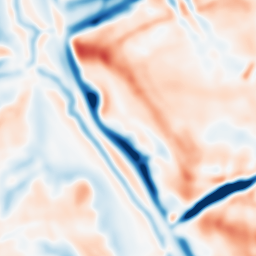
Category: multiscale
Decomposition family: dog
Decomposition parameters: sigma_low: 3
sigma_high: 10
Upsampling method: cubic_mitchell
Upsampling parameters: scale: 4
Upsampling scale: 4